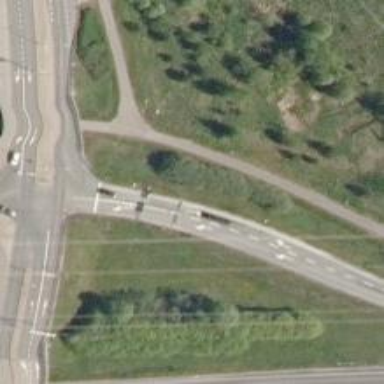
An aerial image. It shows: Trunk link highway with asphalt surface.